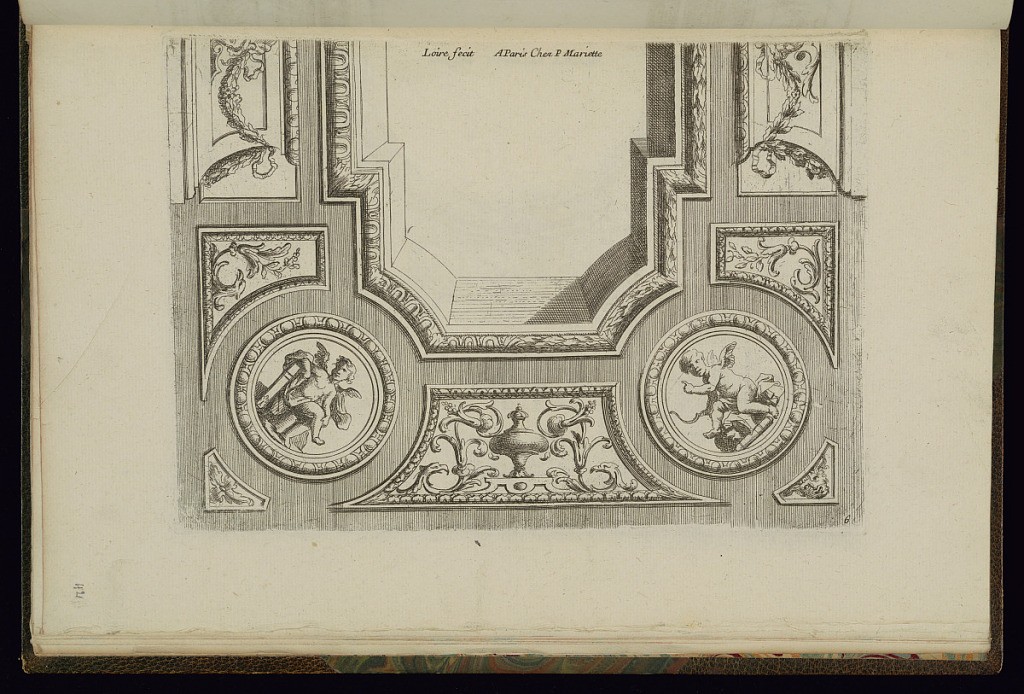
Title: Ceiling Design
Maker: Nicolas Pierre Loir, French, 1624 - 1679
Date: ca.1660–1713
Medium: Etching on paper
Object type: Print
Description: Design for a square or rectangular ceiling with a detailed view of one end. The center is blank and framed by two different moldings (leaves and gadrooning). The border is decorated by ornament framed by moldings featuring winged putti, vase, foliate scrolls, rosettes, scrolling leaves (rinceaux), ribbons, and festoons of leaves. The plate is signed and numbered.